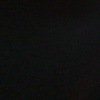
Label: space